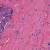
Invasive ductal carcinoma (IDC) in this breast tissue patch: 1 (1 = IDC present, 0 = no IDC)